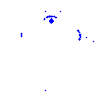
Particle: proton